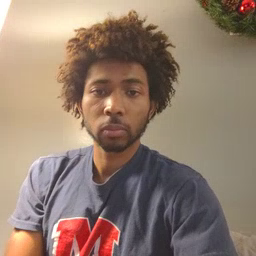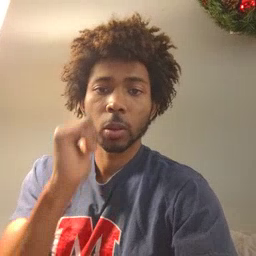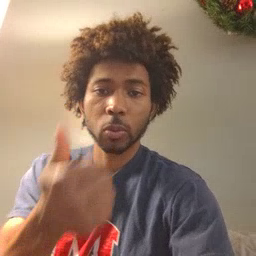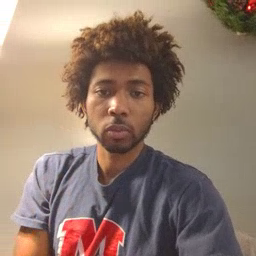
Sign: tomorrow